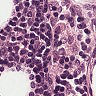
Metastatic tissue present: no